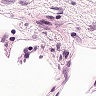
Metastatic tissue present: no